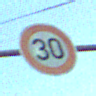
Verkehrszeichen: Geschwindigkeit30
Umgebung: Roofed, Special
Tageszeit: MorningAfternoon
Wetter: PartlyCloudy
Licht: Natural
Jahreszeit: NotSpecified
Kontrast: MediumContrast